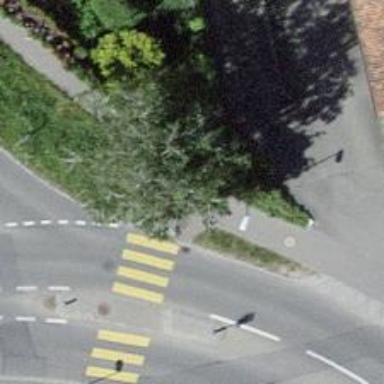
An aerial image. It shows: Asphalt sidewalk along the footway.